Question: Essentially, I have an R script that takes X/Y coordinate info from a .csv, and plots them over a picture of a hand. The resolution of the picture is always 1280x1024. The coordinates are plotted successfully, and look to be in the right shape, but are distorted in that they are not overlaid on the hand 'to scale', if that makes sense (pic attached for reference, plus code).
I am very much a beginner when it comes to R -- this is part of a project for my master's -- and so any help would be appreciated. Thank you very much!
'''
## Data
dbCoords <- read.csv("dbCoords.csv", header=TRUE, sep = ",") ## Load coordinate .csv
xCoords <- as.integer(dbCoords$x) ## Assign x-values
yCoords <- as.integer(dbCoords$y * -1) ## Assign y-values (make negative)
image <- read.bitmap("s1_Blank_Img.jpg")
rImage <- rasterGrob(image, width=unit(33.866666667,"cm"), height=unit(27.093333333,"cm")) ## Load image, set it to 1280x1024 in cm
#Graph
ggplot(dbCoords, aes(xCoords,yCoords)) +
annotation_custom(rImage) +
geom_point(colour="red") +
scale_x_continuous(expand=c(0,0), lim=c(min(xCoords),max(xCoords))) +
scale_y_continuous(expand=c(0,0), lim=c(min(yCoords),max(yCoords))) +
theme_void() +
theme(aspect.ratio = nrow(image)/ncol(image))
'''

dput output for dbCoords.csv:
'''
structure(list(x = c(711L, 826L, 426L, 791L, 624L, 577L, 573L,
404L, 921L, 814L, 917L, 903L, 728L, 722L, 905L, 601L, 587L, 705L,
415L, 721L, 588L, 902L, 733L, 795L, 716L, 803L, 915L, 845L, 404L,
573L, 588L, 909L, 904L, 652L, 623L, 771L, 580L, 595L, 782L, 641L,
402L, 779L, 810L, 917L, 893L, 905L, 592L, 418L, 616L, 824L, 915L,
730L, 724L, 703L, 624L, 726L, 883L, 729L, 628L, 442L, 820L, 890L,
803L, 708L, 799L, 794L, 580L, 914L, 903L, 585L, 419L, 591L, 590L,
802L, 687L, 783L, 917L, 421L, 900L, 773L, 601L, 902L, 889L, 571L,
791L, 620L, 726L, 422L, 821L, 617L, 816L, 822L, 768L, 404L, 917L,
895L, 808L, 585L, 630L, 737L, 729L, 621L, 786L, 586L, 421L, 895L,
891L, 598L), y = c(143L, 736L, 513L, 132L, 435L, 157L, 723L,
440L, 318L, 298L, 401L, 535L, 317L, 340L, 218L, 80L, 326L, 220L,
521L, 131L, 219L, 543L, 239L, 123L, 201L, 260L, 279L, 740L, 433L,
700L, 161L, 227L, 392L, 428L, 88L, 293L, 336L, 737L, 320L, 392L,
440L, 318L, 117L, 324L, 548L, 451L, 167L, 506L, 93L, 724L, 221L,
273L, 134L, 171L, 82L, 205L, 554L, 121L, 415L, 472L, 701L, 307L,
122L, 158L, 205L, 316L, 679L, 361L, 223L, 167L, 534L, 286L, 163L,
728L, 166L, 238L, 313L, 518L, 566L, 346L, 343L, 430L, 235L, 704L,
138L, 97L, 156L, 462L, 267L, 423L, 342L, 684L, 306L, 431L, 300L,
203L, 116L, 179L, 408L, 274L, 100L, 95L, 235L, 230L, 522L, 440L,
599L, 645L)), class = "data.frame", row.names = c(NA, -108L))
'''
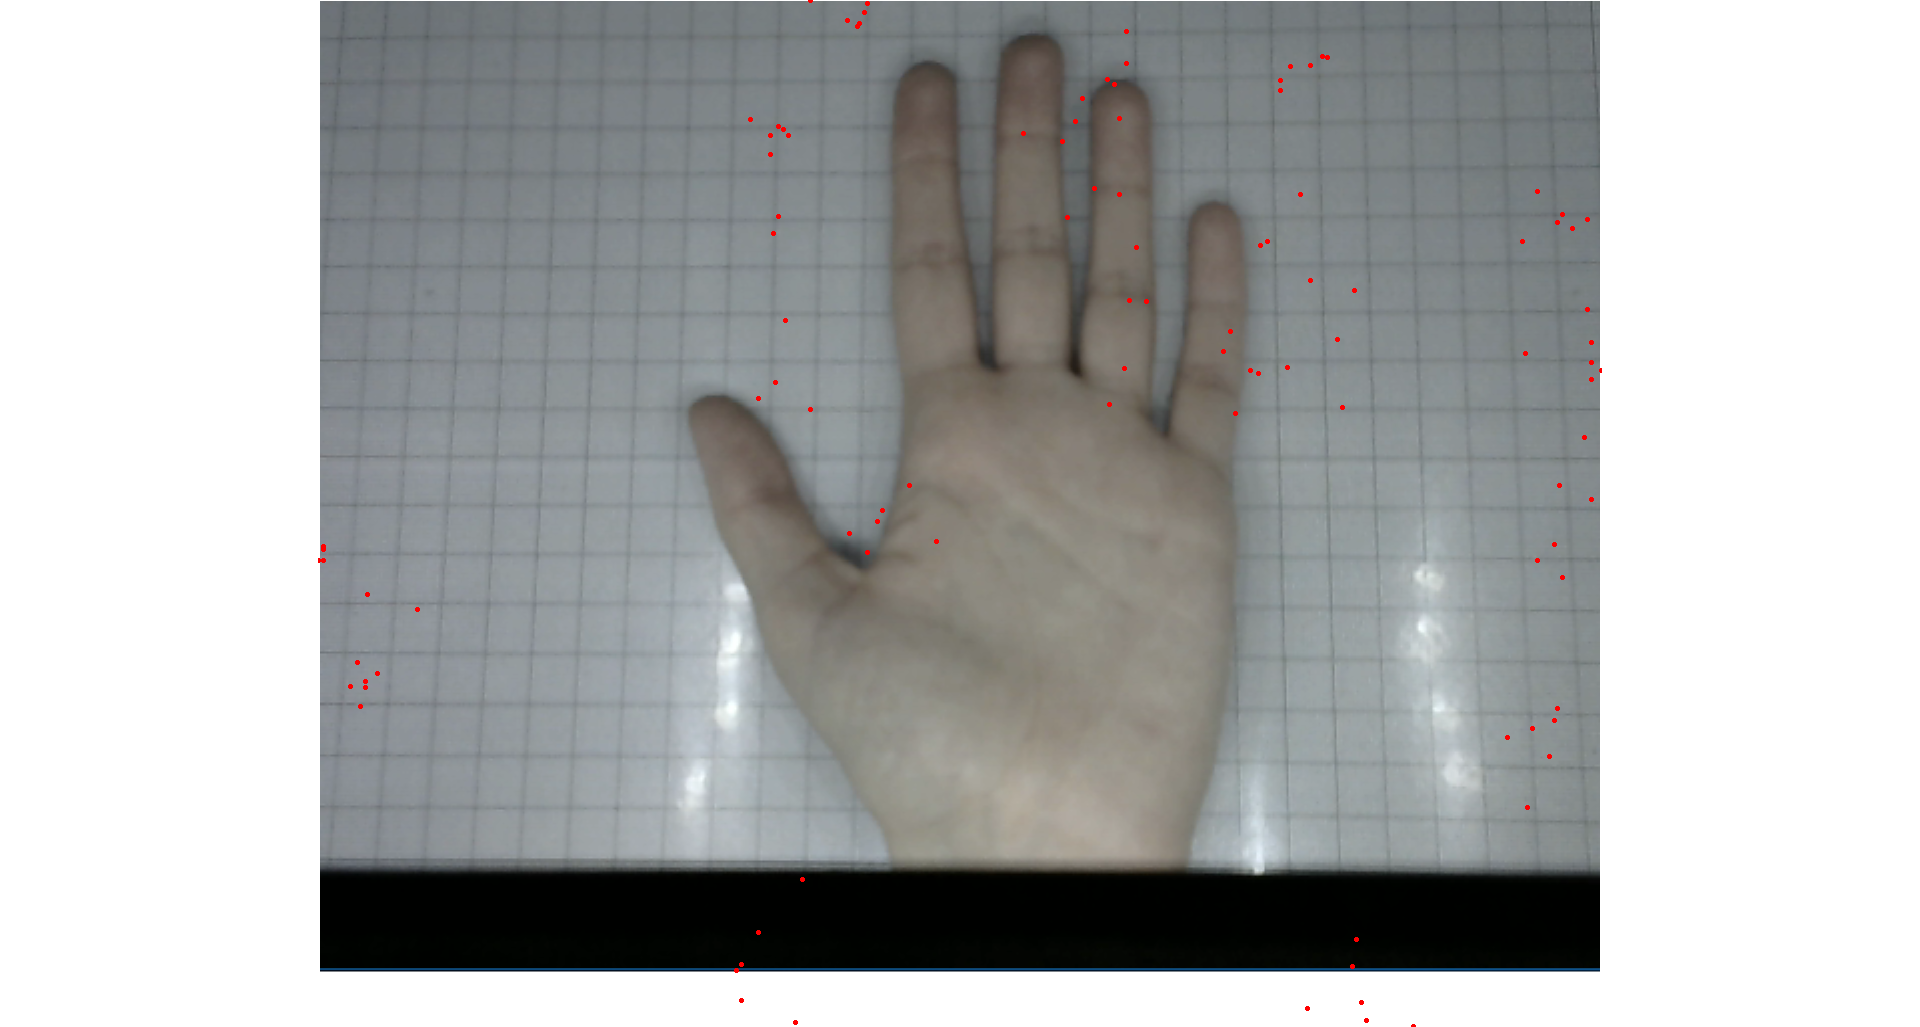
Answer: If this is all you are trying to do then I would probably avoid 'ggplot'. Base R (here I've also used to the 'png' library to load my image) gives you everything you need and it isn't any harder.
Here I'm loading the R logo and then plotting points corresponding to a square at 0,0 which is 100 pixels wide and 100 pixels high. Throughout I make sure the point coordinates are translated to 0,1 on each axis. You can see the plot always has the correct aspect ratio and I can control the point locations relative to the points on the plot.
There may be an even neater way with the 'imager' library
'''
image1 <- png::readPNG("Rlogo.png")
plot(NA, xlim=c(0,1), ylim=c(0,1), ann=F,axes=F,asp=dim(image1)[1]/dim(image1)[2])
par(mar=c(0,0,0,0))
rasterImage(image1,0,0,1,1)
points(x=c(0,0,100,100)/dim(image1)[2],
y=c(0,100,0,100)/dim(image1)[1],pch=20)
'''
<URL>